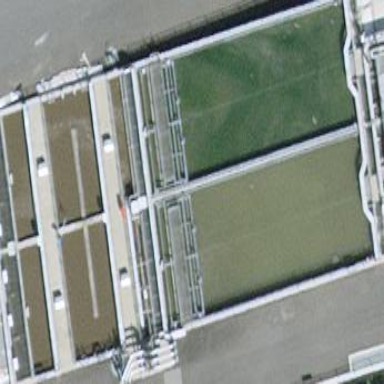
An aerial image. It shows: Body of wastewater.